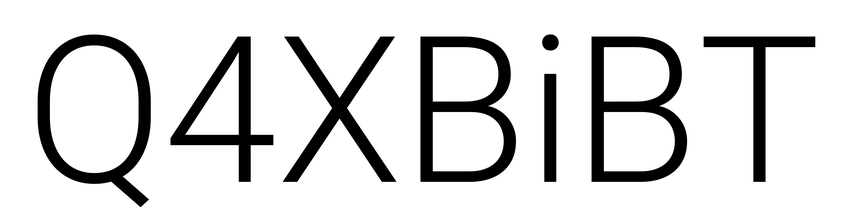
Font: Roboto_Light